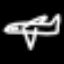
Label: airplane